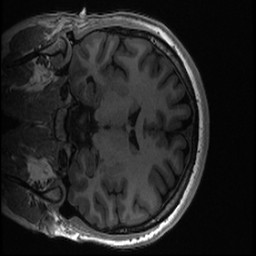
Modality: T1w
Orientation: coronal